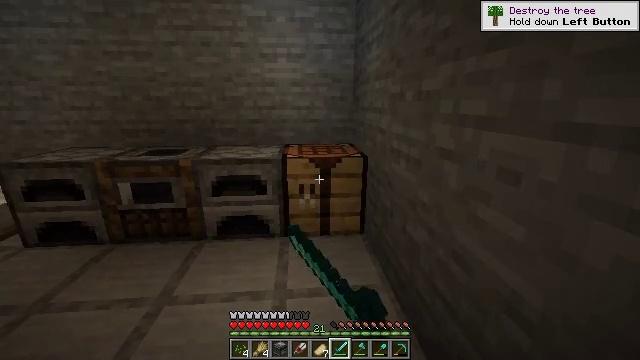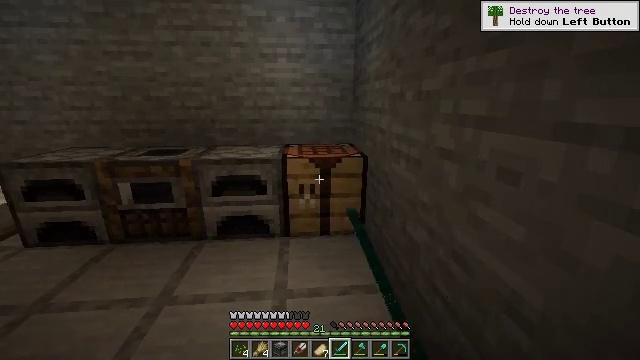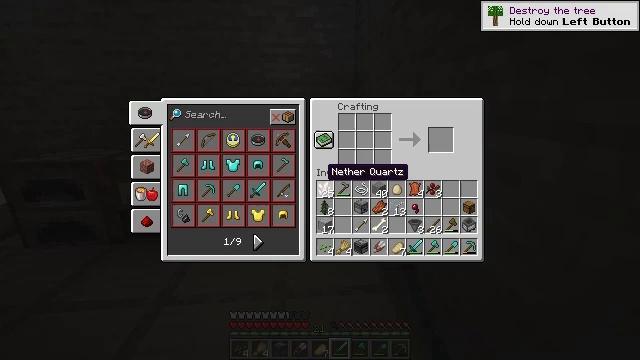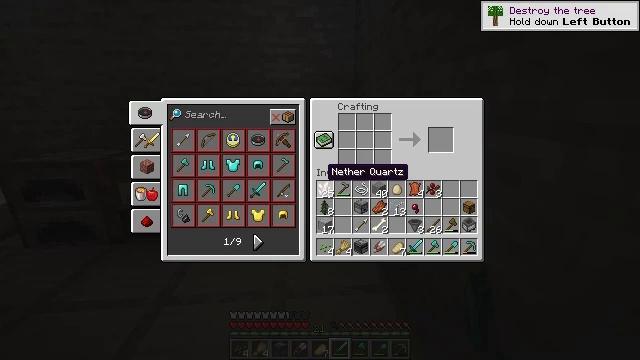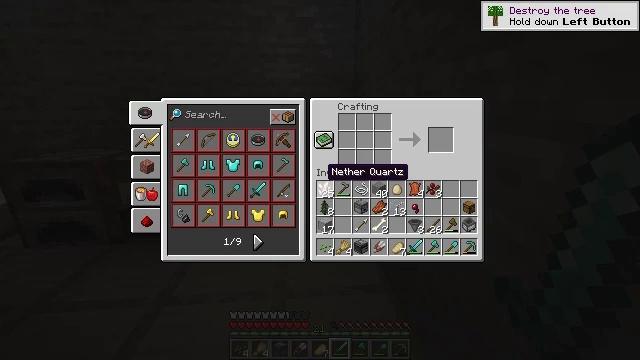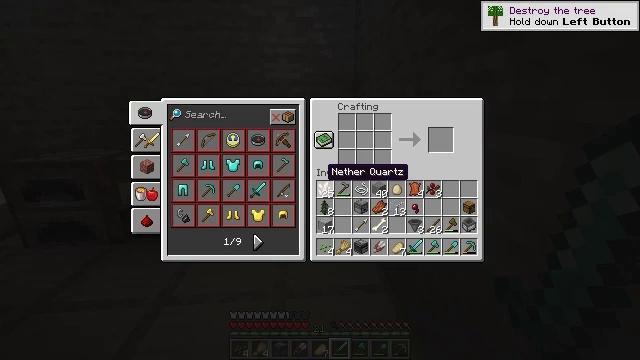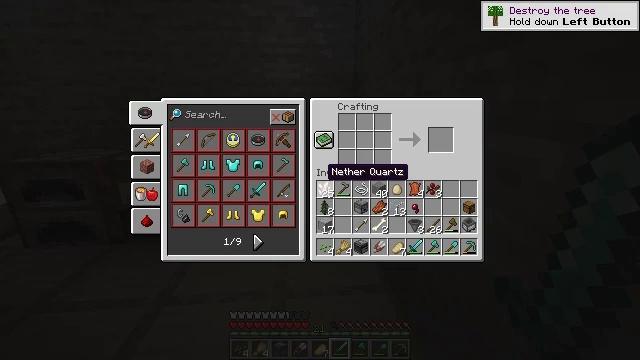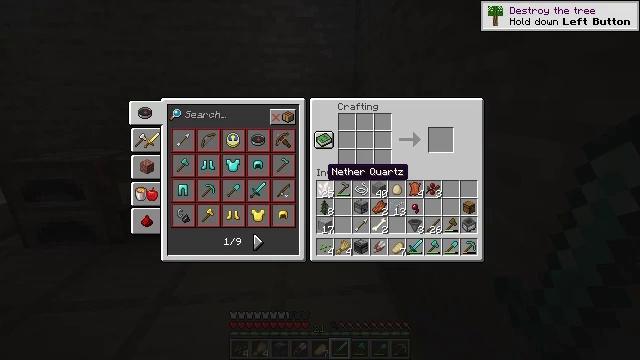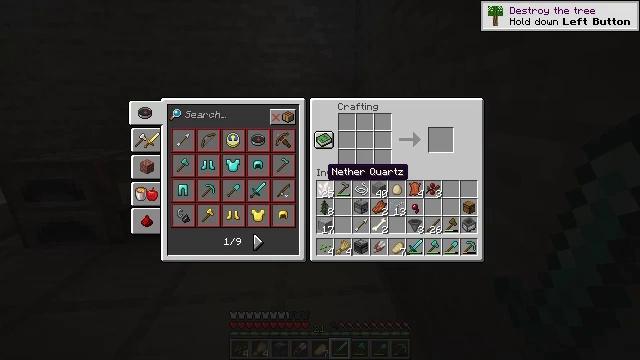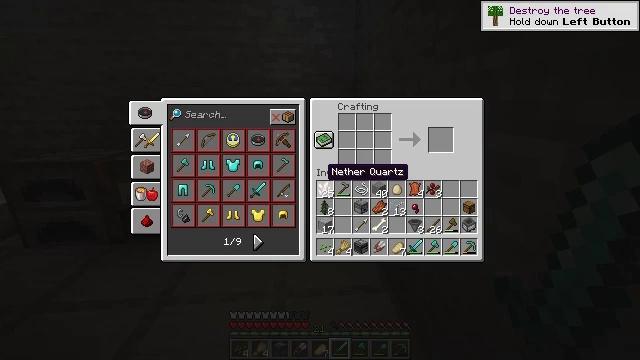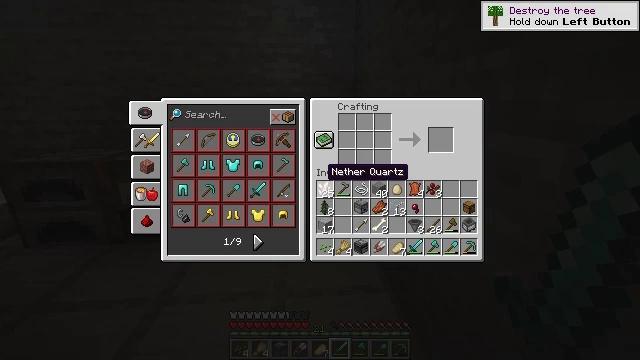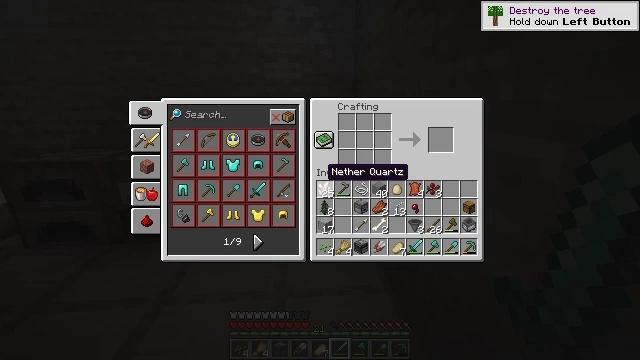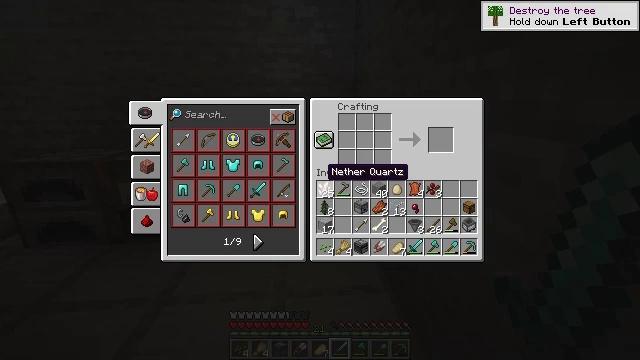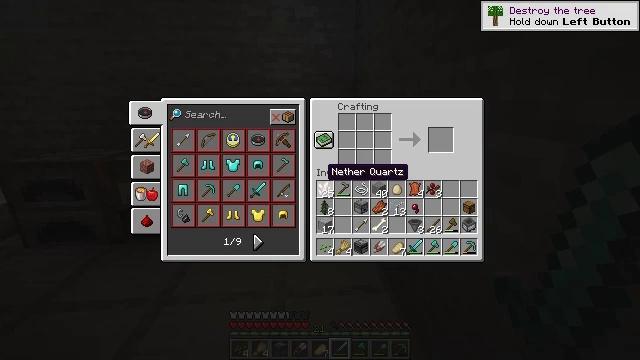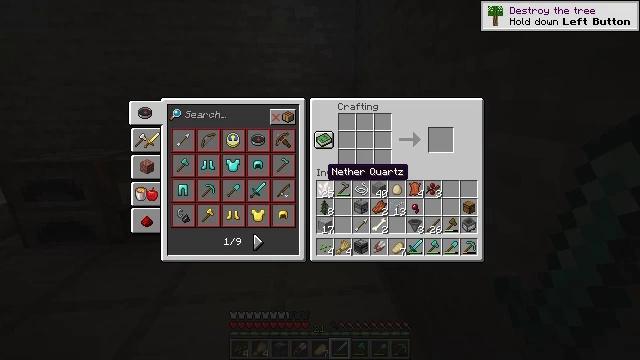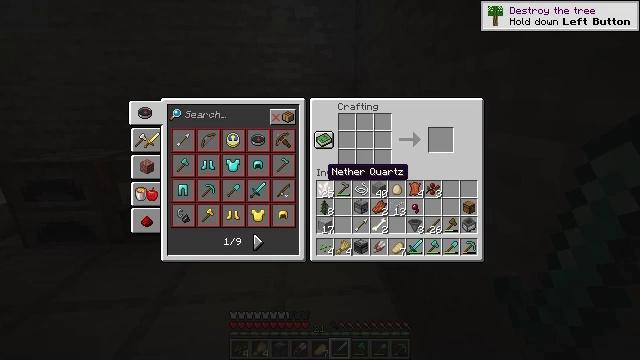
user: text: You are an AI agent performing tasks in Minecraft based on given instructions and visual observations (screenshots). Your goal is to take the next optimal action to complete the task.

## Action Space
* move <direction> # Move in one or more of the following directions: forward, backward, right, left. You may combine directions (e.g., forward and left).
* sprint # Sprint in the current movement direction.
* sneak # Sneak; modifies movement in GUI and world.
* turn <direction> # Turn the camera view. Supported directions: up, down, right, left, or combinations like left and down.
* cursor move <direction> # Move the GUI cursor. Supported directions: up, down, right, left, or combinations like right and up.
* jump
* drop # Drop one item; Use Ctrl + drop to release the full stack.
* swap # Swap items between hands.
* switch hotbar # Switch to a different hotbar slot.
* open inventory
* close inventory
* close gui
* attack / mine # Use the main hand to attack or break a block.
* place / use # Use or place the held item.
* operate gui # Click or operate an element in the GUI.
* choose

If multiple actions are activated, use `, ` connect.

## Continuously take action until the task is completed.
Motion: motion action
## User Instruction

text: craft item air
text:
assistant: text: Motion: no_op
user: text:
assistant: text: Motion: no_op
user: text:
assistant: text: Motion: no_op
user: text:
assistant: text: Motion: no_op
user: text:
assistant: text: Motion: no_op
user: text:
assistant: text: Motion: no_op
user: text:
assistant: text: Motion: no_op
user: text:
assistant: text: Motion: no_op
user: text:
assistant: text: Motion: no_op
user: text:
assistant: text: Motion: no_op
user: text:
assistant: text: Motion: no_op
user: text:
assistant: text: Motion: no_op
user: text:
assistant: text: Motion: no_op
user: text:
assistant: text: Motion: no_op
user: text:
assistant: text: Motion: no_op
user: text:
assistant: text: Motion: no_op
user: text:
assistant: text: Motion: no_op
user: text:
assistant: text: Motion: no_op
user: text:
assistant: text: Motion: no_op
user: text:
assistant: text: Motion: no_op
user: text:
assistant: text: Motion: no_op
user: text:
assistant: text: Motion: no_op
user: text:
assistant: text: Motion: no_op
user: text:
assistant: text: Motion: no_op
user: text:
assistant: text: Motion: no_op
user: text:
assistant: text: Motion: no_op
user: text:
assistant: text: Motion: no_op
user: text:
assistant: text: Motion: no_op
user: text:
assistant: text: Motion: turn right and up
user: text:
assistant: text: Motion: turn up